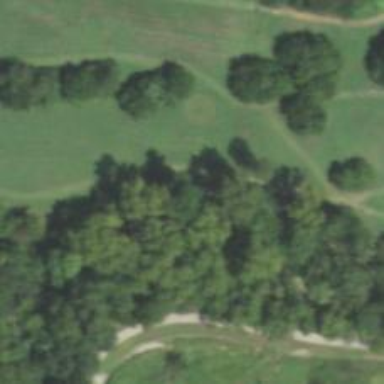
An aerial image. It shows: Disc golf tee.